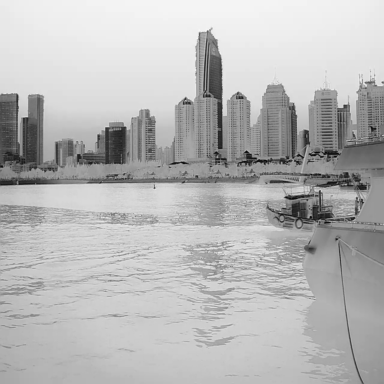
There is a bulk_carrier in the infrared image.